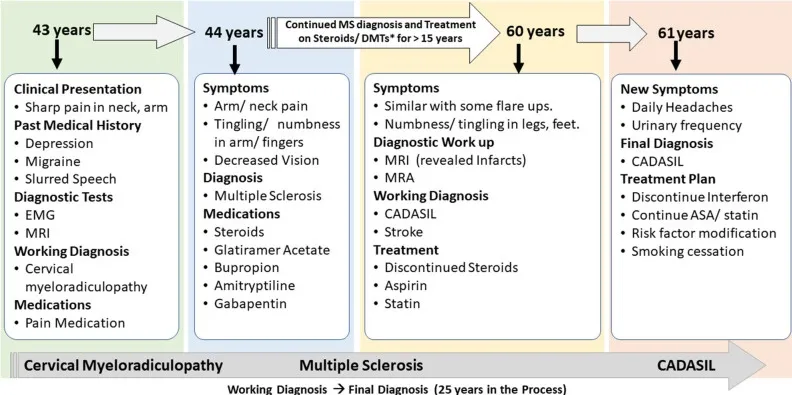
Summary of presentation and diagnosis for Case 1.
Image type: chart (chart)